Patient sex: M
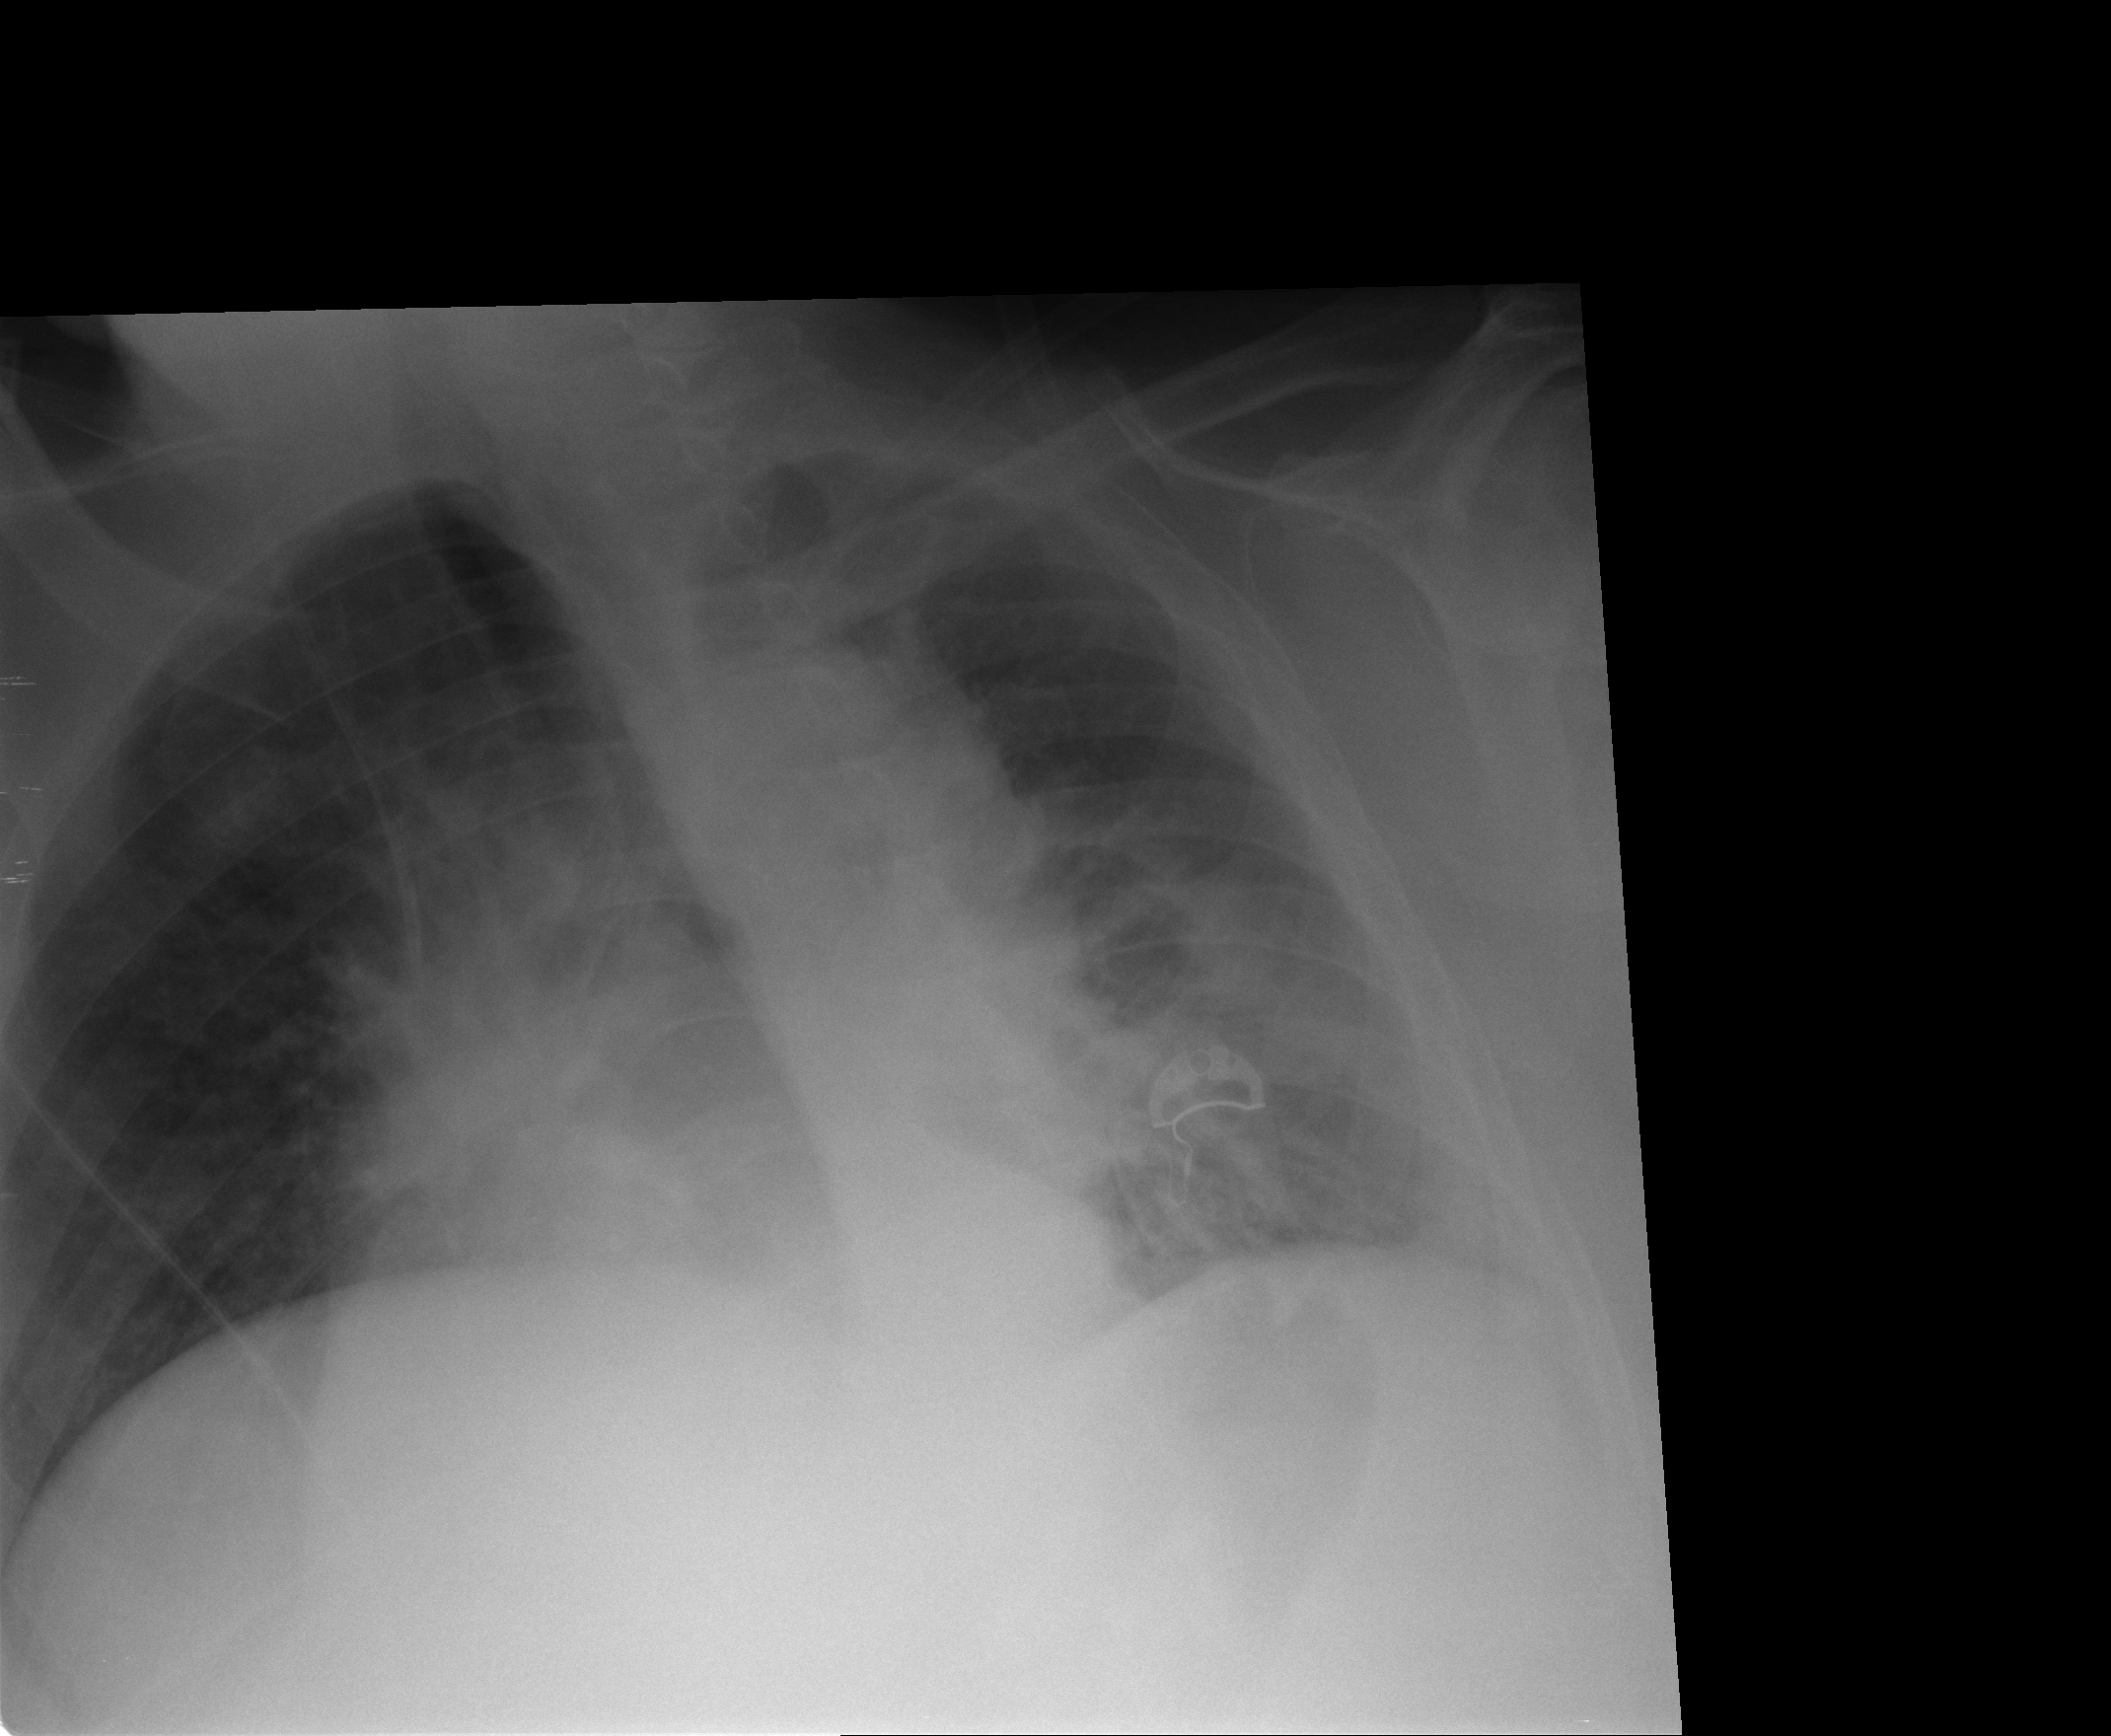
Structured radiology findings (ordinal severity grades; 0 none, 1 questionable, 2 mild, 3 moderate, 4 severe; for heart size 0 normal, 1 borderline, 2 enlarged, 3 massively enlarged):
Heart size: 2
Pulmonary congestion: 2
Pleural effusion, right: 0
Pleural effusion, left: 2
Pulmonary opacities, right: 0
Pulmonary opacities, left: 2
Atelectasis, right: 0
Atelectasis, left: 2